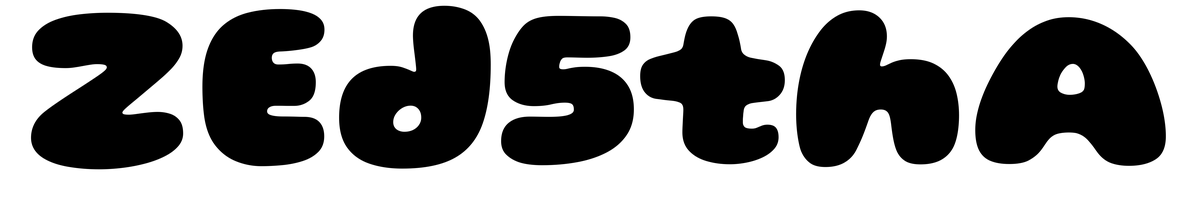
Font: Gluten_Black